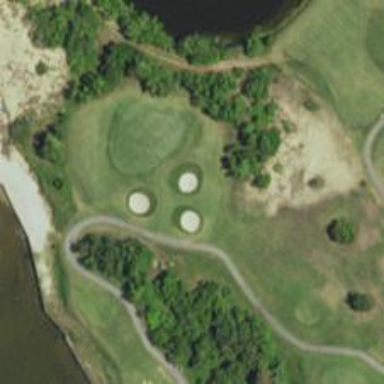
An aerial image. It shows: View of golf hole.